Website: crate-barrel
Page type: account-selection
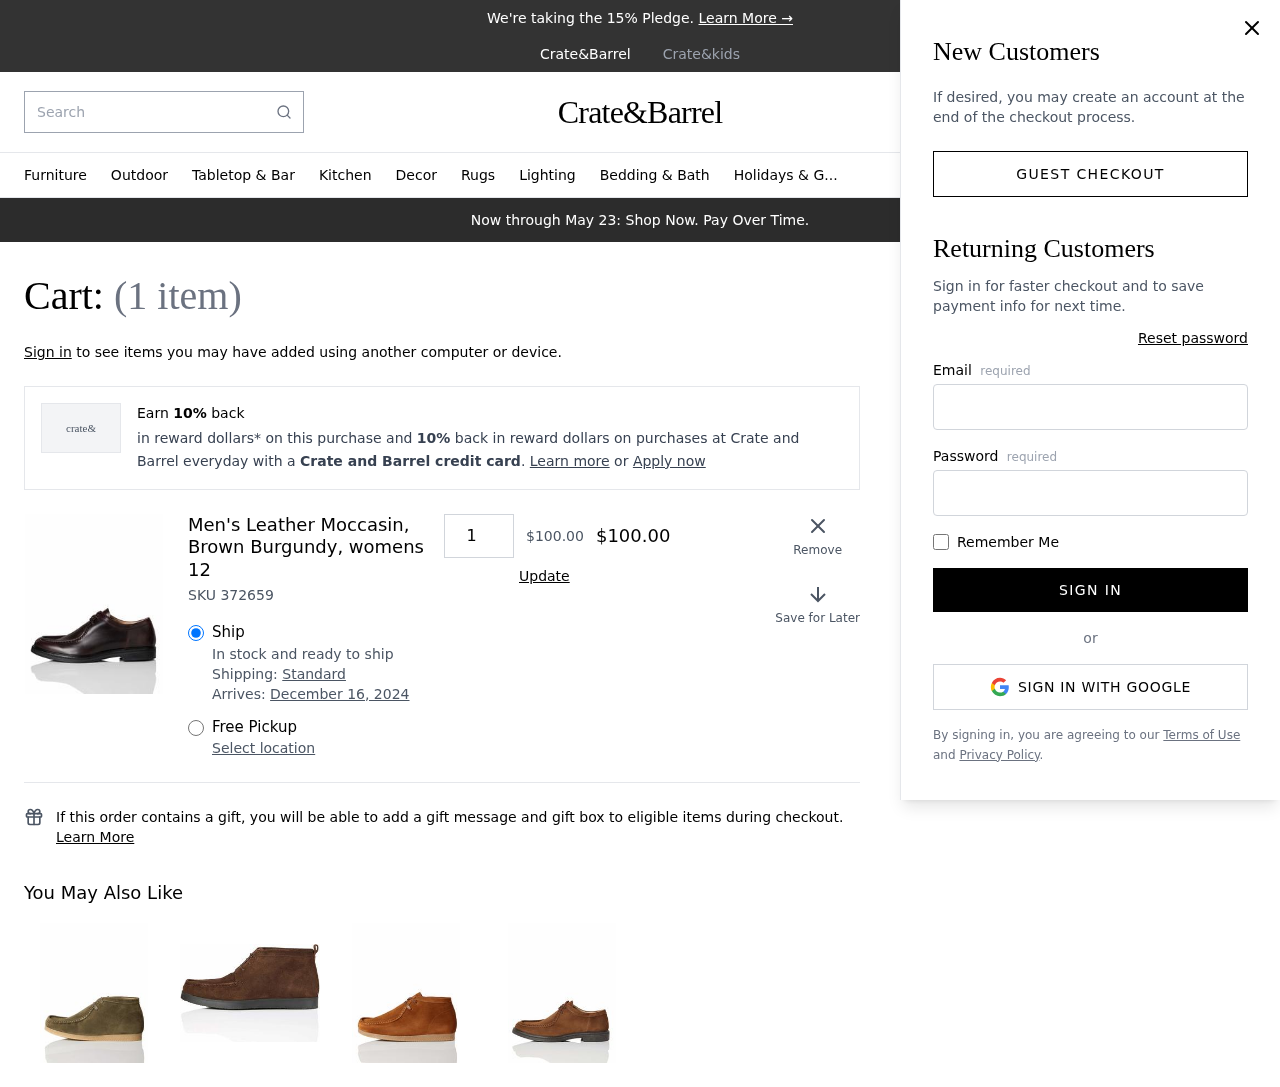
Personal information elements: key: PII_EMAIL
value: rebecca.scott@gmail.com
Product elements: key: PRODUCT1_NAME
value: Men's Leather Moccasin, Brown Burgundy, womens 12
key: PRODUCT1_PRICE
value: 100
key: PRODUCT1_QUANTITY
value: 1
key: PRODUCT1_SKU
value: SKU 372659
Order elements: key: ORDER_NUM_ITEMS
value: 1
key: ORDER_DELIVERY_DATE
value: December 16, 2024
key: ORDER_SUBTOTAL
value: $100.00
Search elements: key: HEADER_SEARCH
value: Search